Interaction volume radius: 5 \u00c5
Interaction volume height: 20 \u00c5
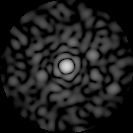
Disorder parameter: 0.807